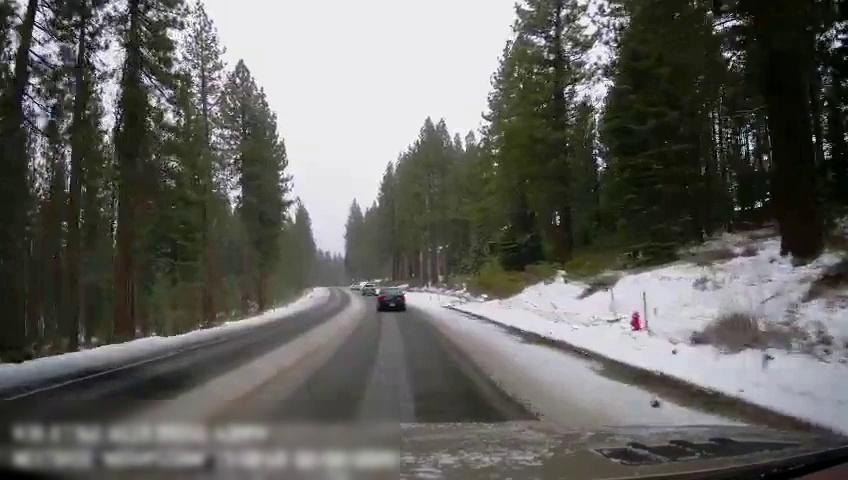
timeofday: Day
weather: Snowy
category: Drivable Space
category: Vehicles | Car
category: Vehicles | Car
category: Vehicles | Car